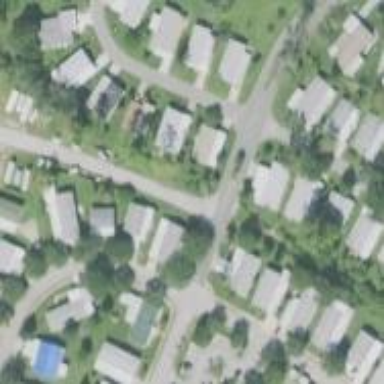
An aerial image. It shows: Residential road.